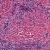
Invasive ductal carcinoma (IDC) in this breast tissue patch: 1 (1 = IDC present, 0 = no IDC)